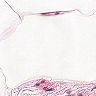
Metastatic tissue present: no